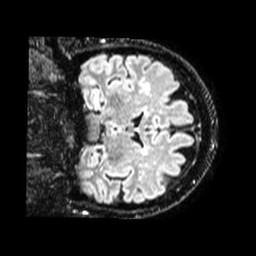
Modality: FLAIR
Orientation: coronal
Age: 71
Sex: female
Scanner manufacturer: philips
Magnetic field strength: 1.5 T
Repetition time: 4.8 s
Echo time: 0.3363 s